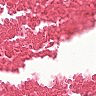
Metastatic tissue present: no